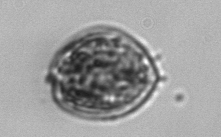
Label: Prorocentrum